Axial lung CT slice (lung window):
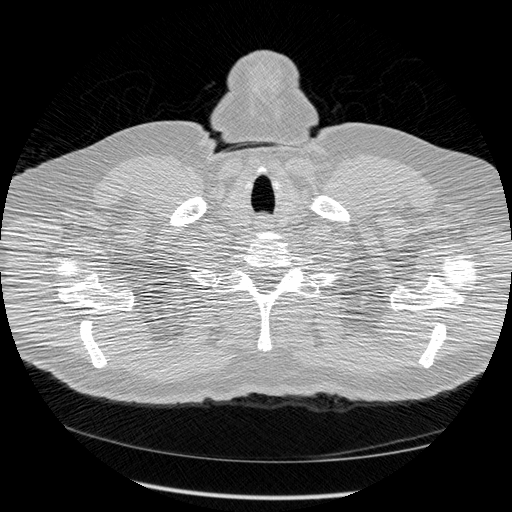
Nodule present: no